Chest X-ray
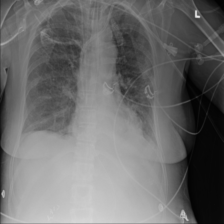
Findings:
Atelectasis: negative
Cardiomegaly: negative
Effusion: positive
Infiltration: negative
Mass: negative
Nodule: negative
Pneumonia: negative
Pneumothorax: negative
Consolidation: negative
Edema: negative
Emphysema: negative
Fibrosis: negative
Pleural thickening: negative
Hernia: negative